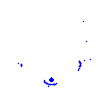
Particle: pion